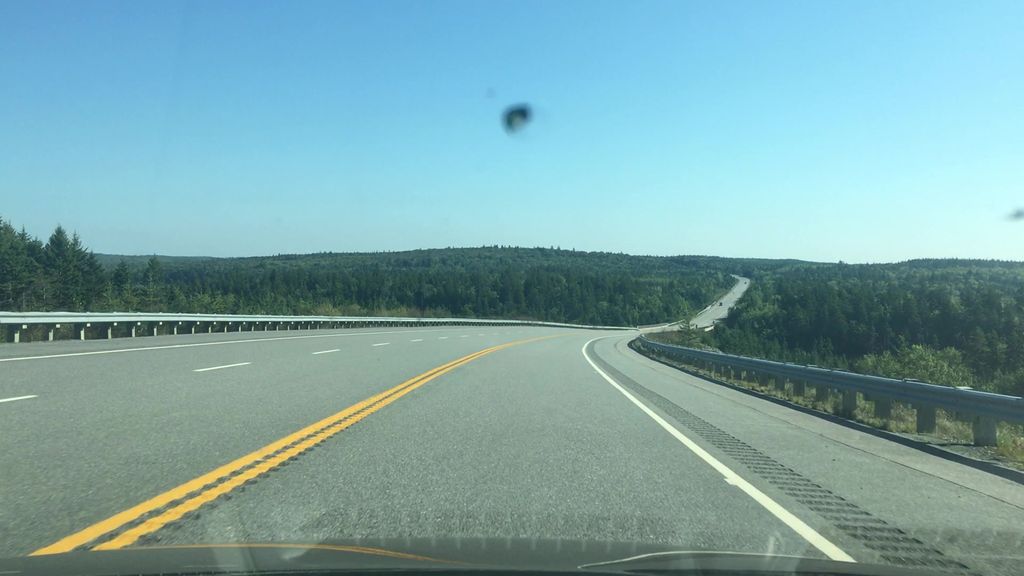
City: halifax